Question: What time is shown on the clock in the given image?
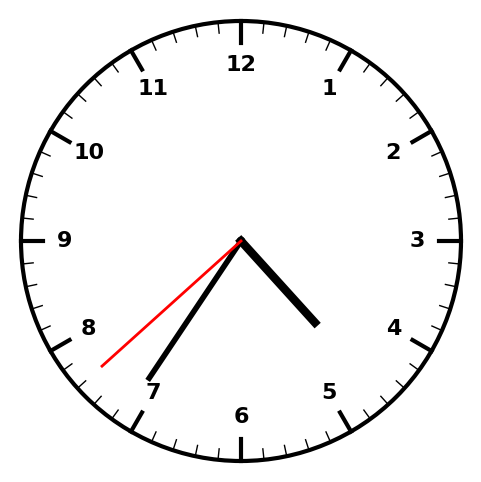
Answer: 04:35:38